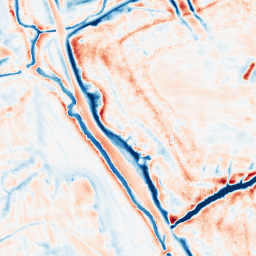
Category: edge_preserving
Decomposition family: bilateral
Decomposition parameters: d: 21
sigma_color: 75
sigma_space: 25
Upsampling method: cubic_catmull_rom
Upsampling parameters: scale: 8
Upsampling scale: 8